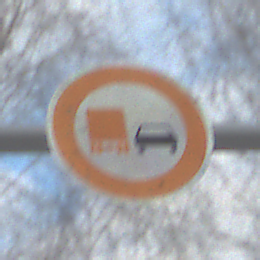
Verkehrszeichen: UeberholverbotKraftfahrzeuge
Umgebung: Outdoor, Nature
Tageszeit: MorningAfternoon
Wetter: PartlyCloudy
Licht: Natural
Jahreszeit: Autumn
Kontrast: LowContrast